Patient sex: M
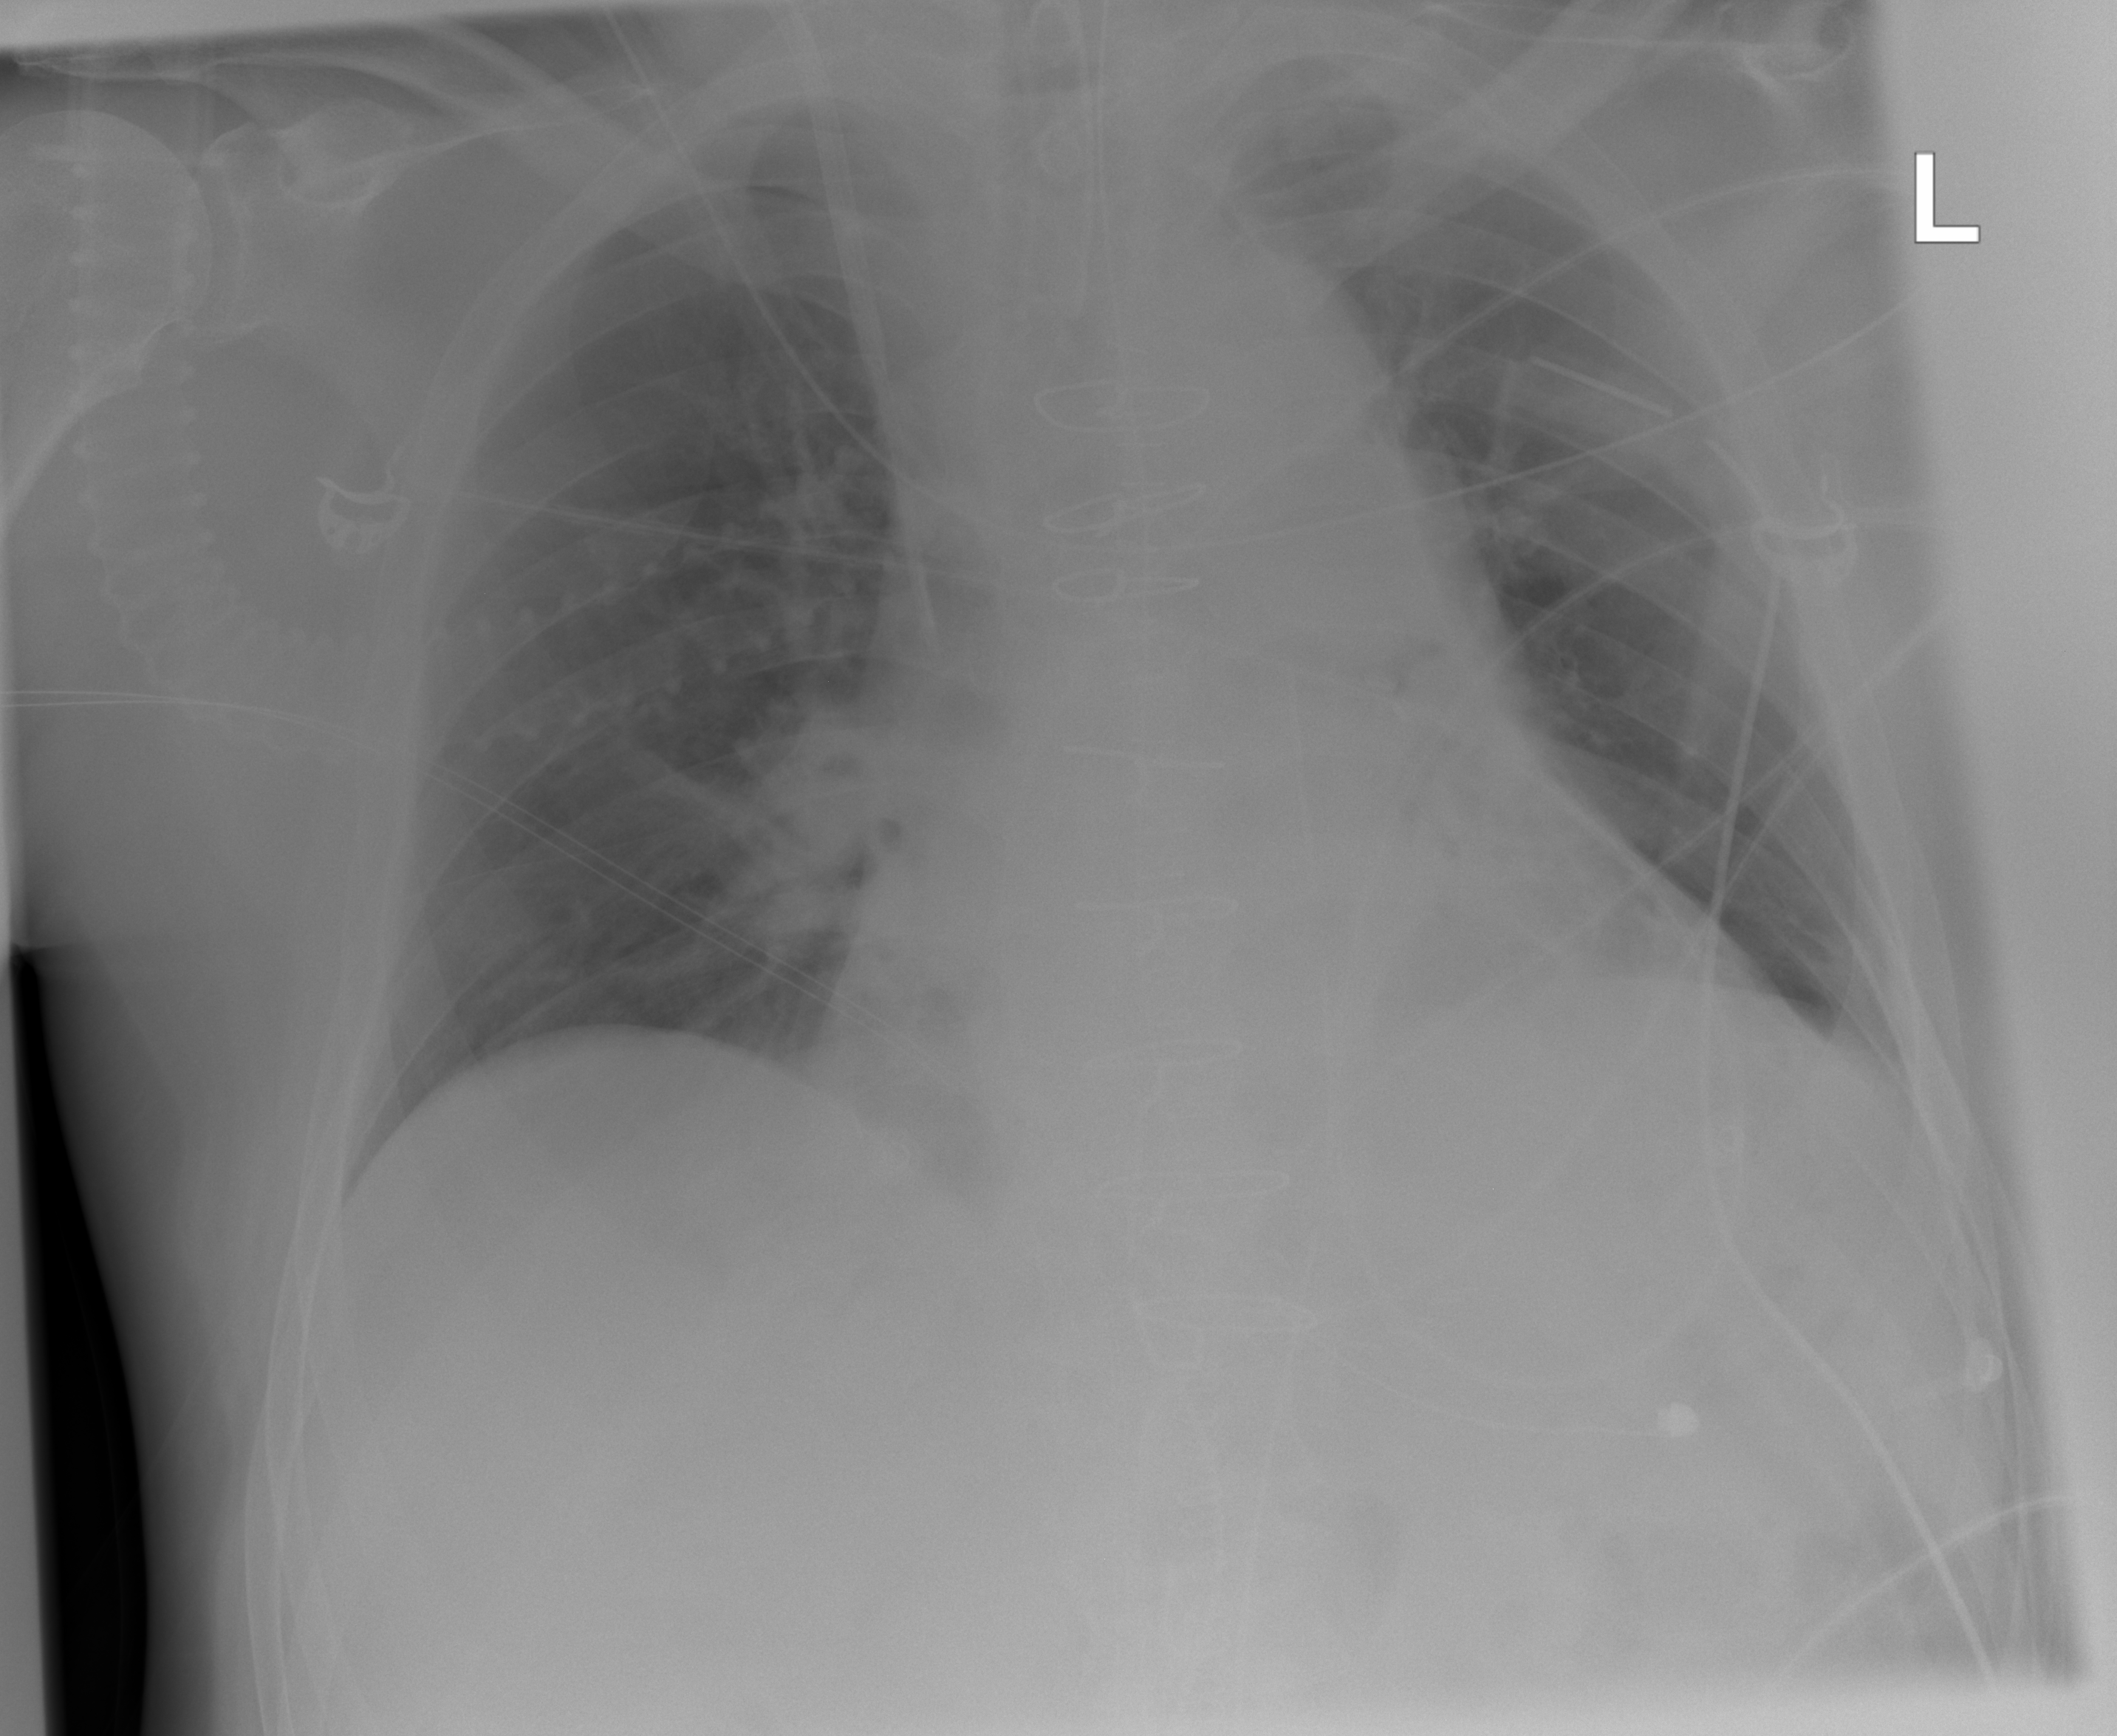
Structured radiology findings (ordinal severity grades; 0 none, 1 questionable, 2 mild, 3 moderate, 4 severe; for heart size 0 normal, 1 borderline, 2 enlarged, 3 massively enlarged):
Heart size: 2
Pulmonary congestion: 0
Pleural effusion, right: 0
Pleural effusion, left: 0
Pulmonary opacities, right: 0
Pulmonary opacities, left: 0
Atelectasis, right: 2
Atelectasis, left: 0